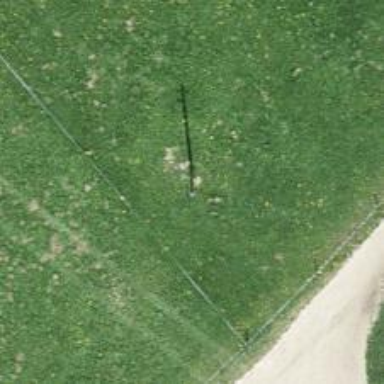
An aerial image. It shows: Power pole.